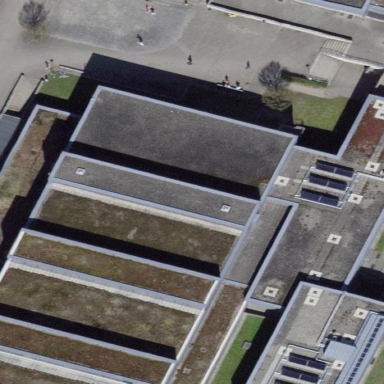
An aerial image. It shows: School building.